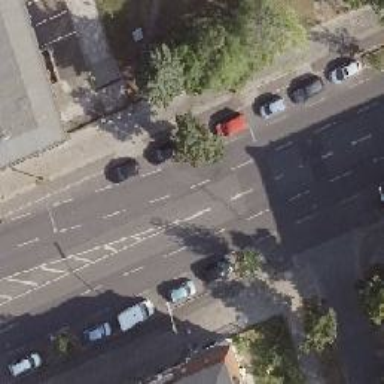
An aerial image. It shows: Secondary road with asphalt surface and separate cycle track.